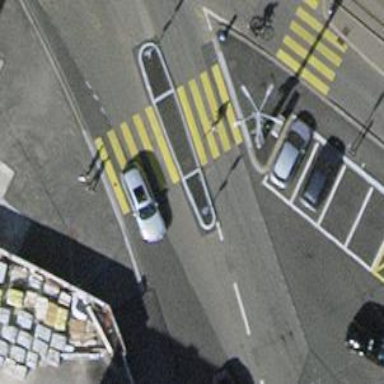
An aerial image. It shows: Marked crossing on asphalt footway.